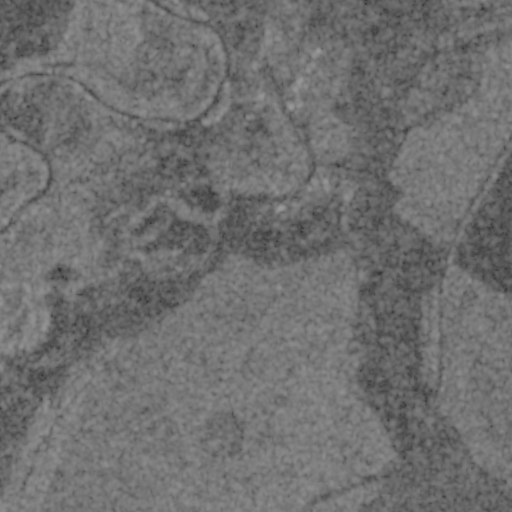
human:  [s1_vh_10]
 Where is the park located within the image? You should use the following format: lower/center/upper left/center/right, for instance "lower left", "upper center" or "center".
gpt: The park is located in the center right of the image.
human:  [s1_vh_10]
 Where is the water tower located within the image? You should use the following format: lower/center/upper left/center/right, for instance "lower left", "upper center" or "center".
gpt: The water tower is located in the center of the image.
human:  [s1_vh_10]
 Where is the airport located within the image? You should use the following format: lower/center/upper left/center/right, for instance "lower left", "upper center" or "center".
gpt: There is no airport in the image.

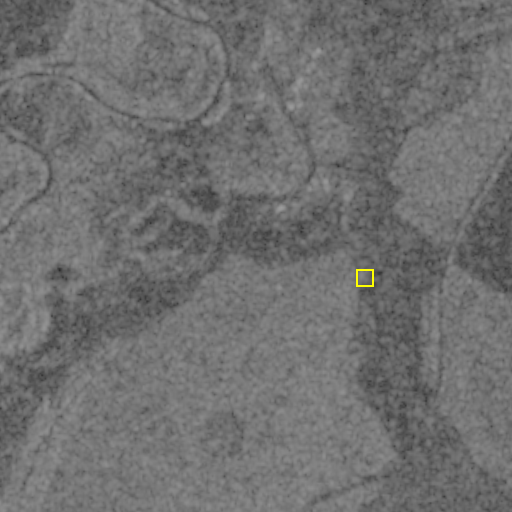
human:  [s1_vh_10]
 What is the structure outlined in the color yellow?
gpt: The structure outlined in yellow is a park.
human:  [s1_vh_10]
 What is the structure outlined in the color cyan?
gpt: There is no cyan outline.